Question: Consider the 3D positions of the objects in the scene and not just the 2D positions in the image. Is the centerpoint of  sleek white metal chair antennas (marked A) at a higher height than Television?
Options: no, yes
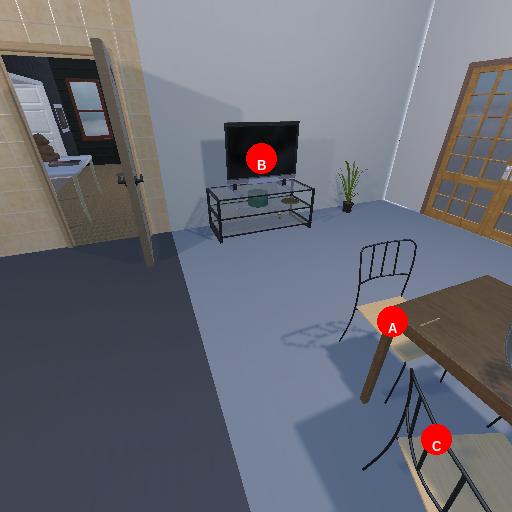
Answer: no